Interaction volume radius: 5 \u00c5
Interaction volume height: 35 \u00c5
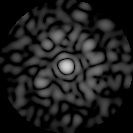
Disorder parameter: 0.7964